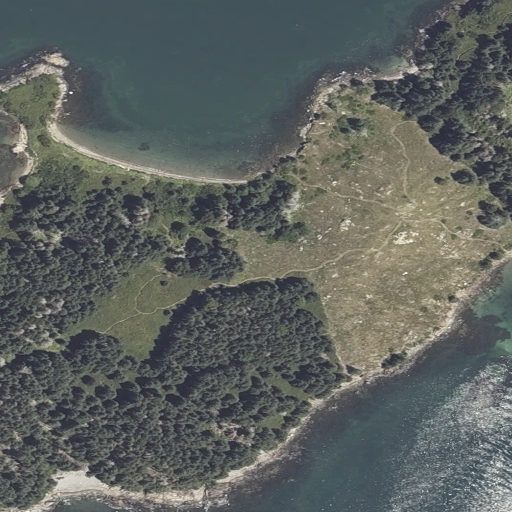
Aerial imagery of island in Maine named Calderwood Island containing evergreen forest, open water, herbaceous wetlands, grassland, mixed forest, barren land, and woody wetlands